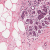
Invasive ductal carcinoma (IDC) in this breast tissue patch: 0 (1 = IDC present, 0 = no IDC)